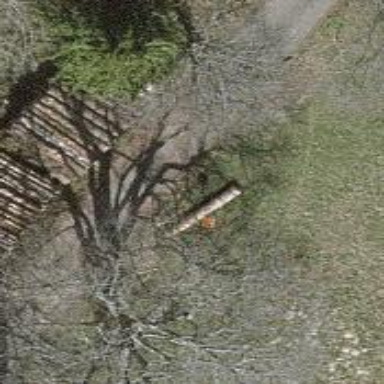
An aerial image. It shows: View of pole with roofed pipeline marker.